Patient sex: M
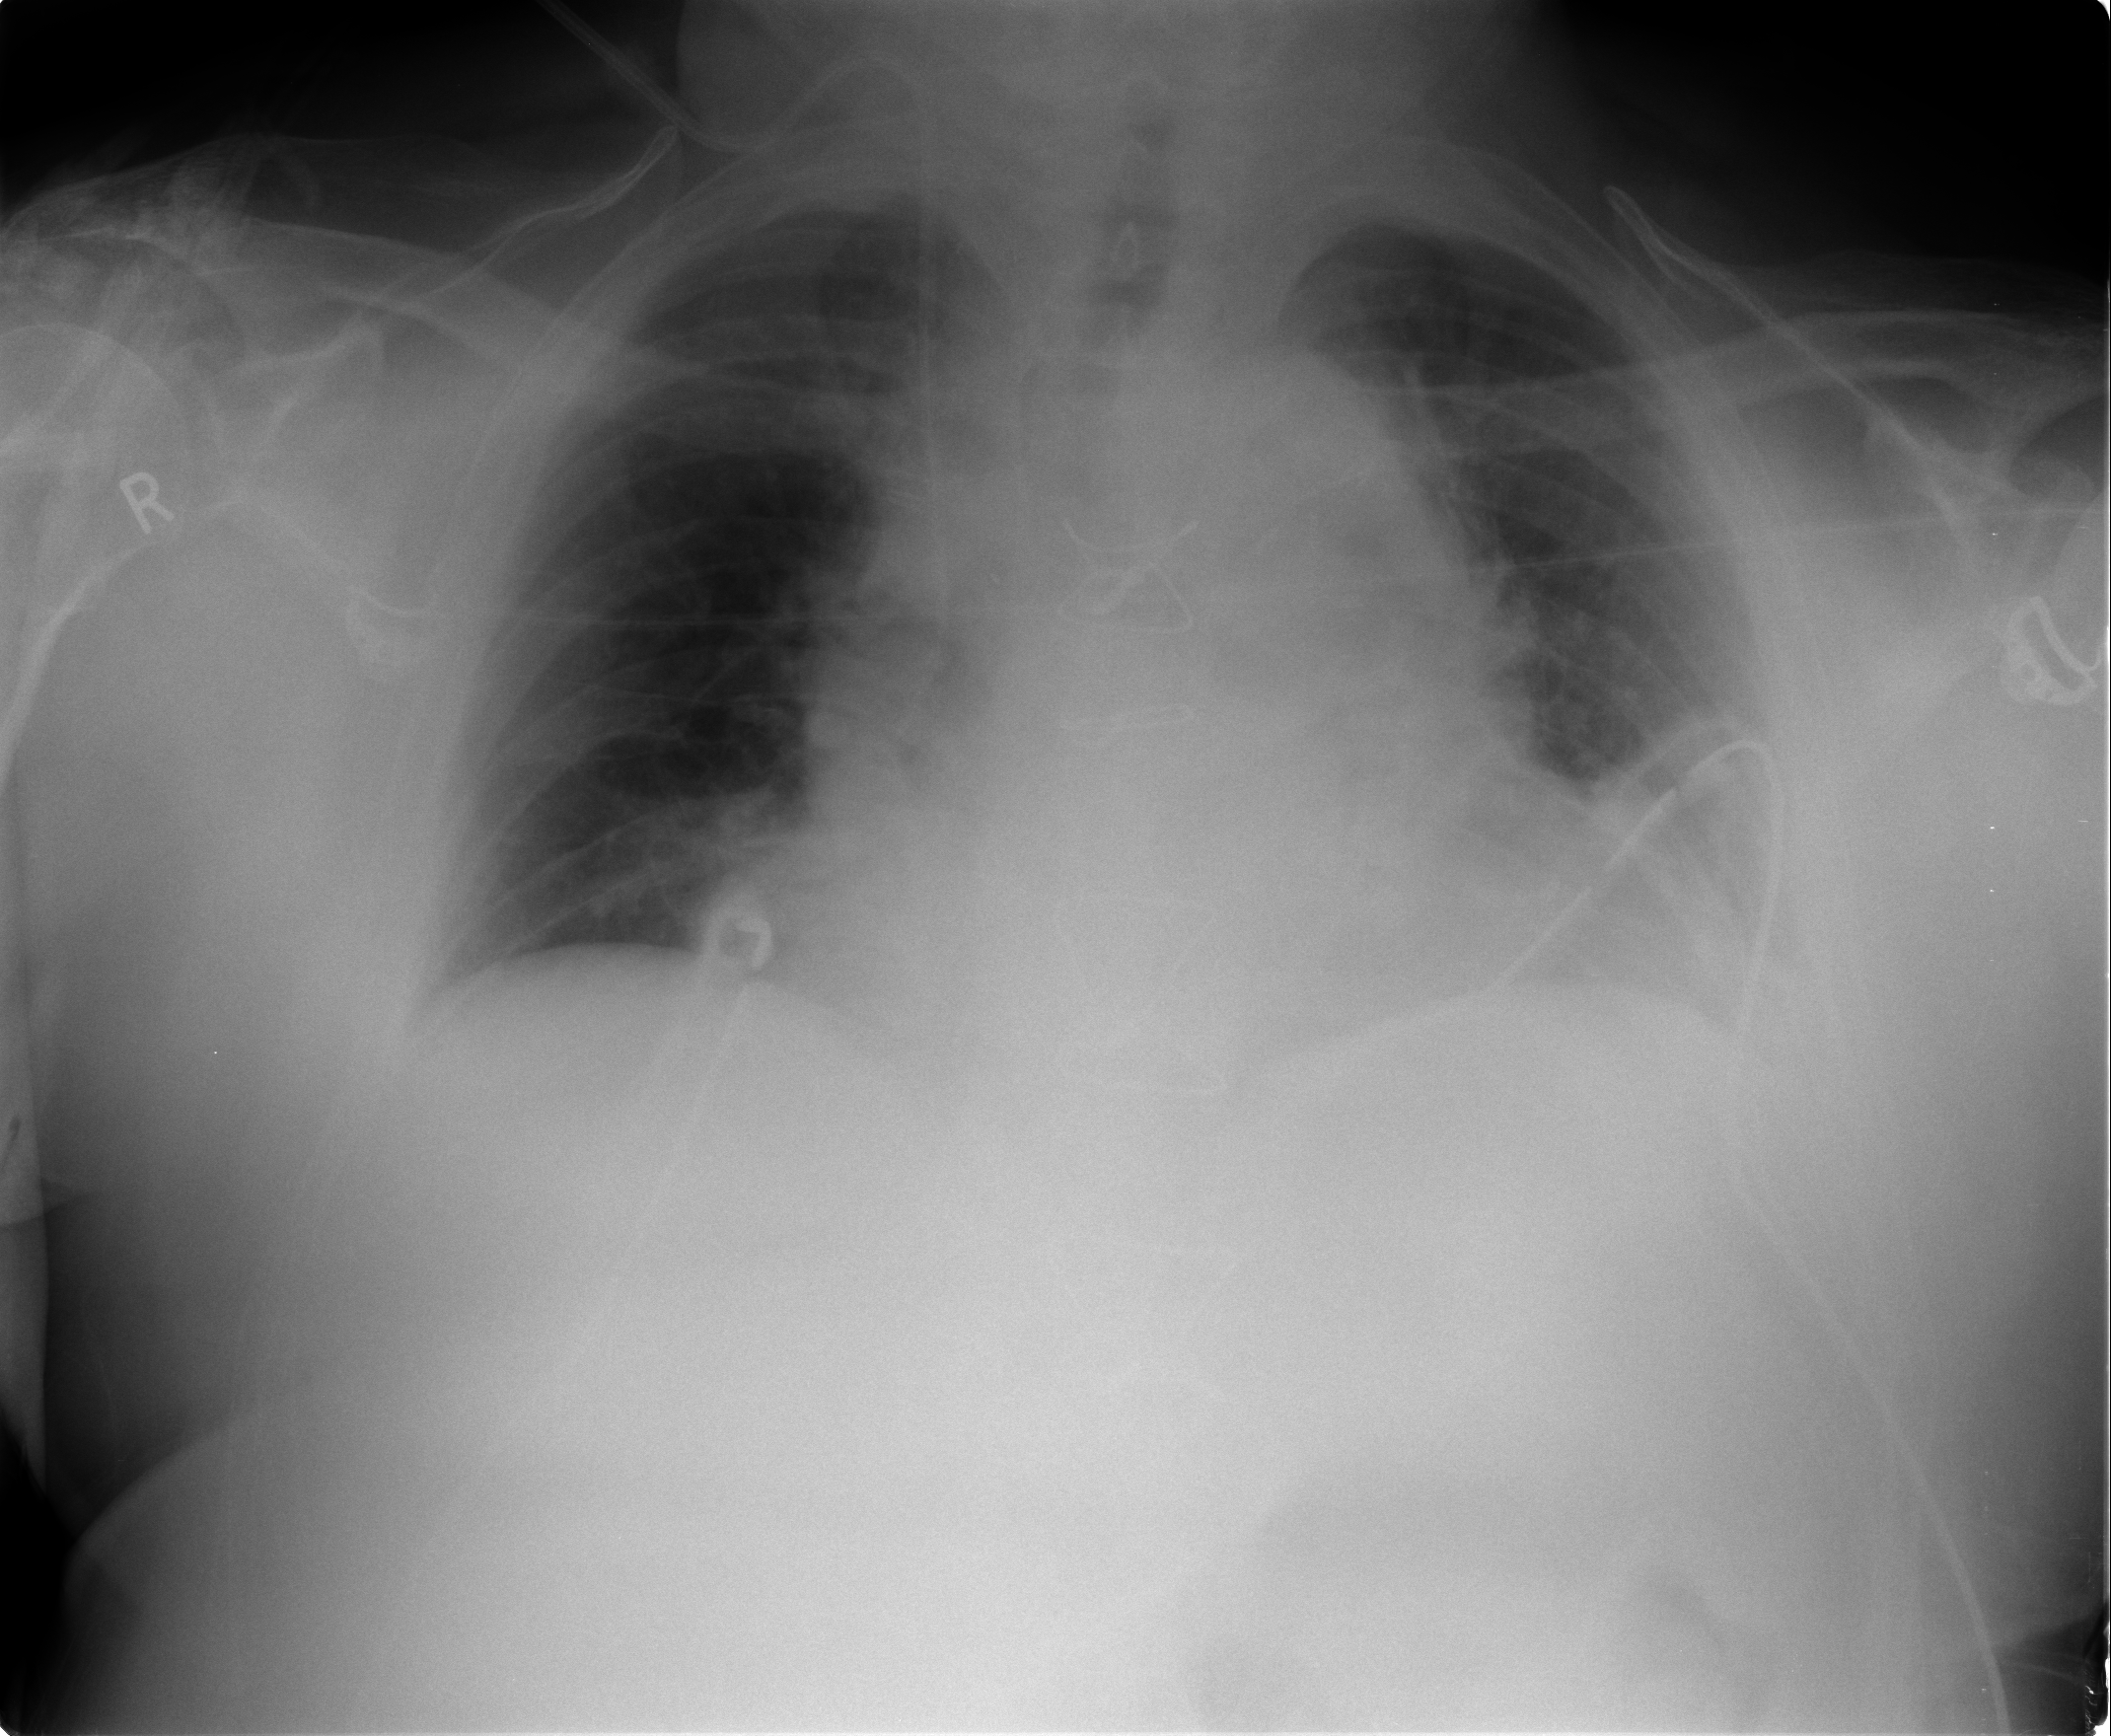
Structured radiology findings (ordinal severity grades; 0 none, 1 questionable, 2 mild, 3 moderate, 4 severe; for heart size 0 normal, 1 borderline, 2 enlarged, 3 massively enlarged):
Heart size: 2
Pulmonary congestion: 0
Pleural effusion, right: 0
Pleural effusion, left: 2
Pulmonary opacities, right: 0
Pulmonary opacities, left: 0
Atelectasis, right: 0
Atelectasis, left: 2